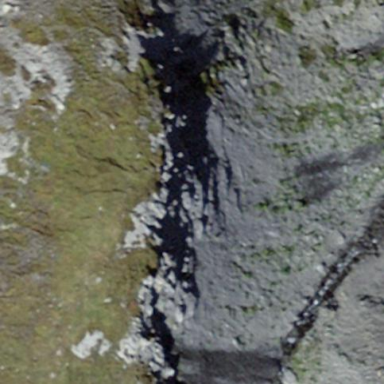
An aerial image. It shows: Landscape of bare rock.